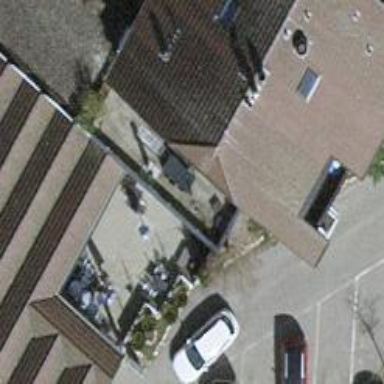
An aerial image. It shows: Restaurant.